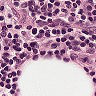
Metastatic tissue present: no